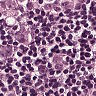
Metastatic tissue present: yes